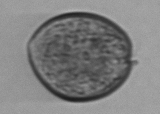
Label: Prorocentrum